Interaction volume radius: 10 \u00c5
Interaction volume height: 20 \u00c5
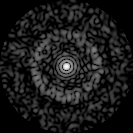
Disorder parameter: 0.8633